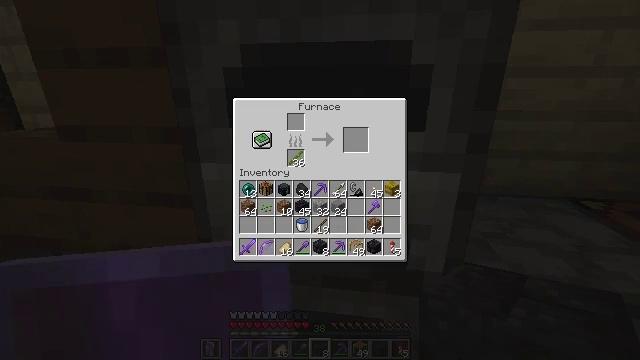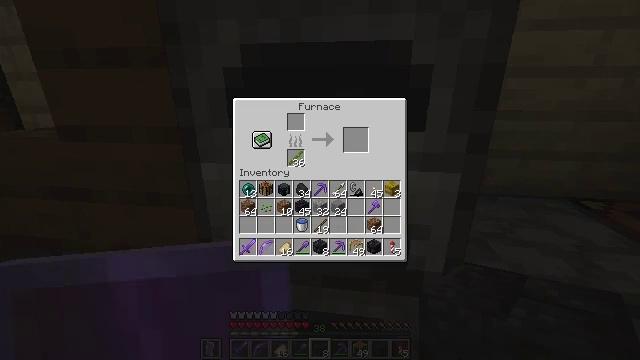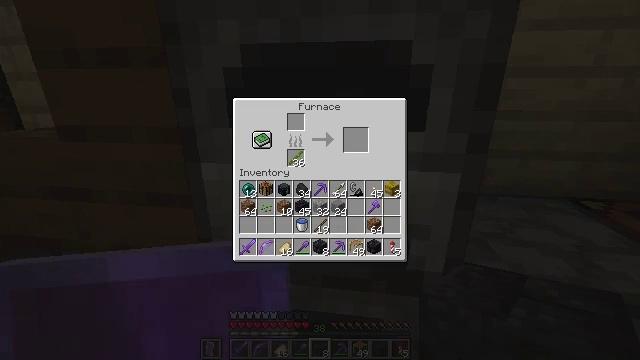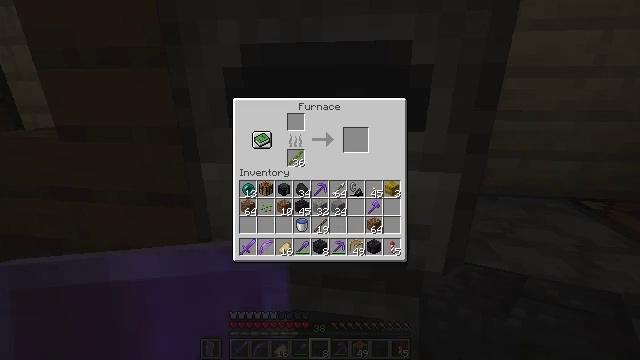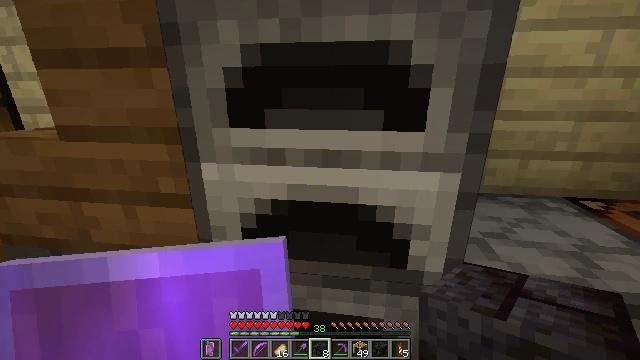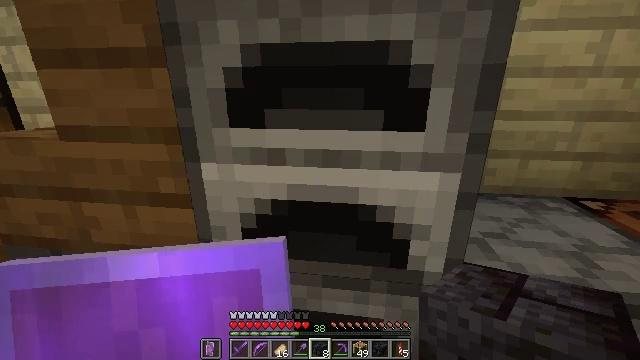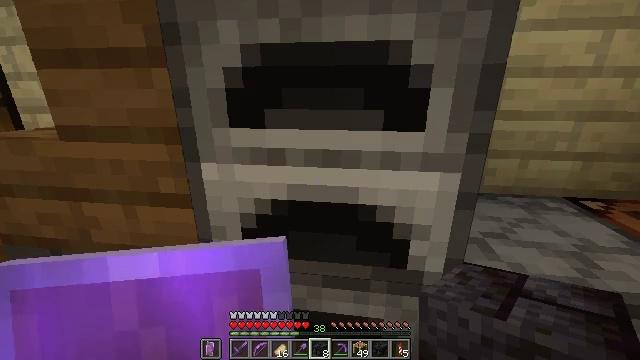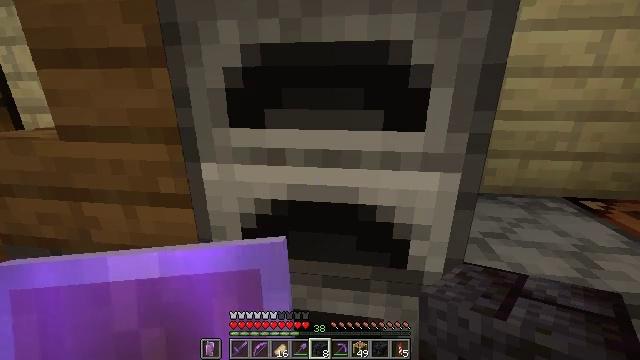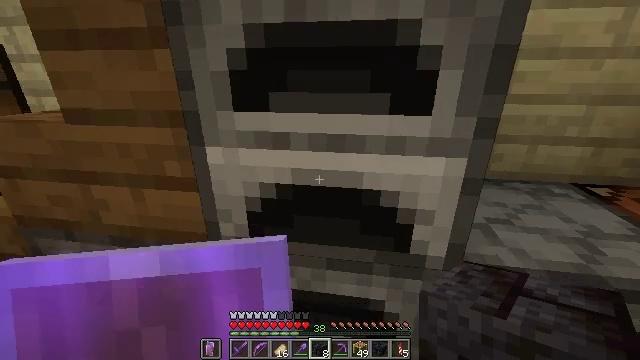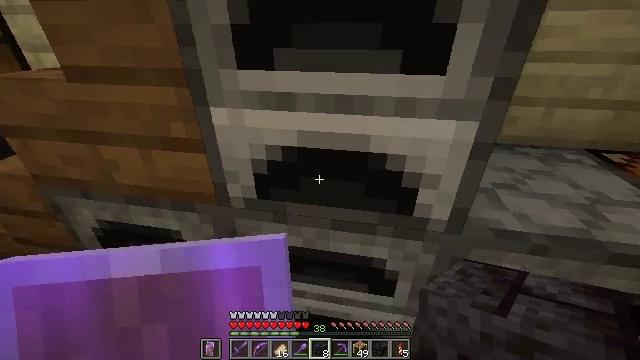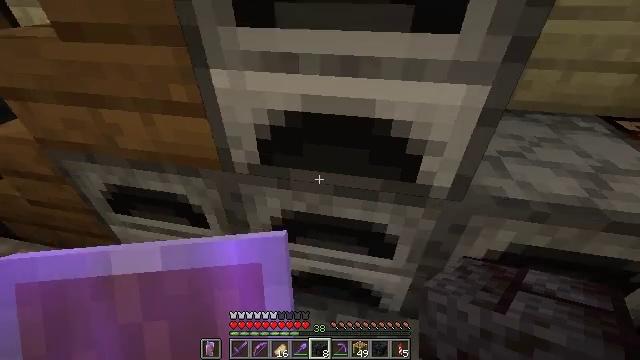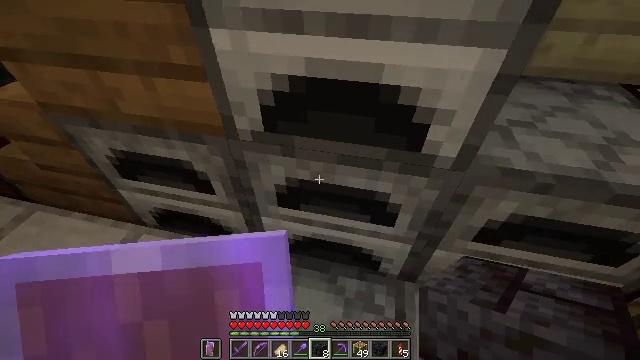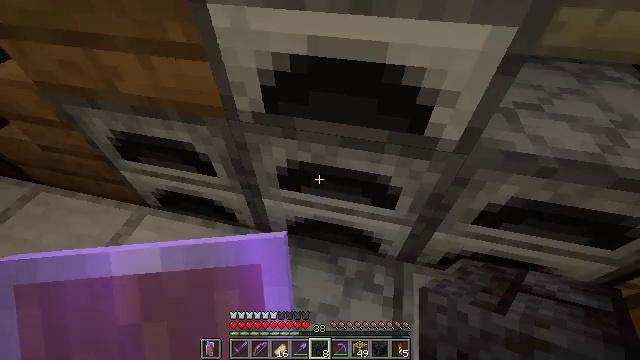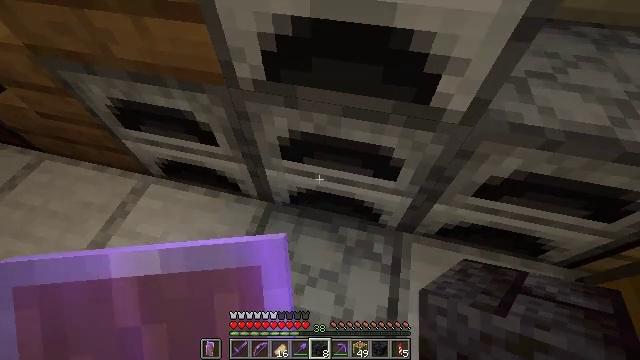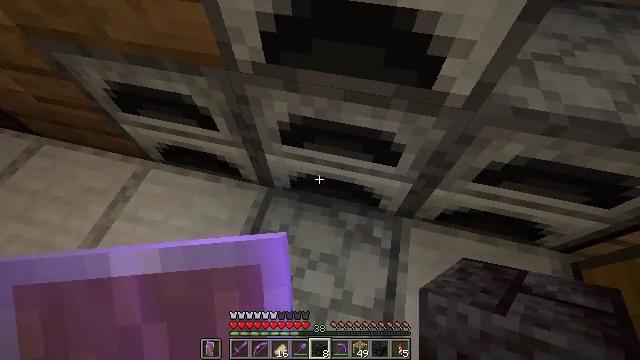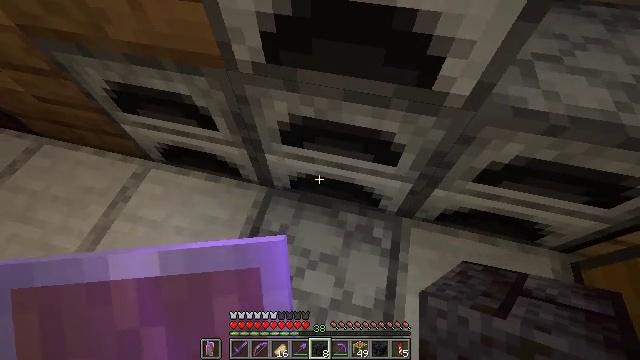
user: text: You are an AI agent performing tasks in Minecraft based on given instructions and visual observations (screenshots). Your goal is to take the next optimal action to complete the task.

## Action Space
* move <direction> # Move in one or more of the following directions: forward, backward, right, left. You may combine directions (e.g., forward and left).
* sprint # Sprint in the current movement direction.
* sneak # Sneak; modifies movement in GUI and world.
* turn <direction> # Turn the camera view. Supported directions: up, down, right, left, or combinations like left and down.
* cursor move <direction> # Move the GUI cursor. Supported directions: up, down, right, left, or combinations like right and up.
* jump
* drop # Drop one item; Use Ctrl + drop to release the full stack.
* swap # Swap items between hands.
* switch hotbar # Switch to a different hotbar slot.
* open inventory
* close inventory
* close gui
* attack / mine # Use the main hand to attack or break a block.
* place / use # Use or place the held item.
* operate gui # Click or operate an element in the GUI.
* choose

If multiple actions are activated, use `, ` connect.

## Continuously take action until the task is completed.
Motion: motion action
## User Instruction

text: craft item cracked polished blackstone bricks
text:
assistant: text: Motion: no_op
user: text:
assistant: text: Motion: no_op
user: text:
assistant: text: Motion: no_op
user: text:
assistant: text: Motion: no_op
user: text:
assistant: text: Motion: no_op
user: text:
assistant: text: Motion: no_op
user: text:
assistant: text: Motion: no_op
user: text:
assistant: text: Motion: turn left and down
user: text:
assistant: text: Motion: turn left and down
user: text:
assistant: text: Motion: turn down
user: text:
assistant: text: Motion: turn left and down
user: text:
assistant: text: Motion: turn down
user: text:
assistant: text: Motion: turn down
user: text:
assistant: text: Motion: turn down
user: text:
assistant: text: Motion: no_op
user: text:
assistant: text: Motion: no_op
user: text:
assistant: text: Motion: no_op
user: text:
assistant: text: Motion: turn up
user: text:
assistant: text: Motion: use / place
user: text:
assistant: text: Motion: use / place
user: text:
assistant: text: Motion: use / place
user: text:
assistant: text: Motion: no_op
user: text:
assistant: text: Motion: no_op
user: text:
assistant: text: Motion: no_op
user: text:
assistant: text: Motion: no_op
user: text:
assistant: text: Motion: no_op
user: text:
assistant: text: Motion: no_op
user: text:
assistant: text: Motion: turn right and up
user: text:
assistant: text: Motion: sneak, turn right and up
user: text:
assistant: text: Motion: sneak, turn right